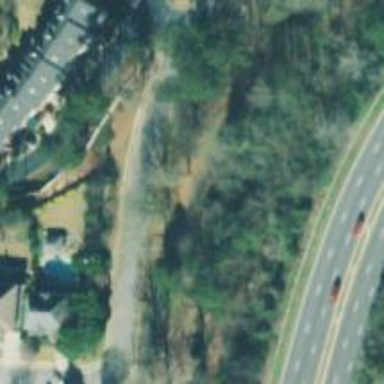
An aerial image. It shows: Emergency access point on the road.